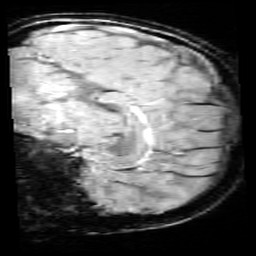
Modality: SWI
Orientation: sagittal
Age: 10
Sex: female
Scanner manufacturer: siemens
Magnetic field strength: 3 T
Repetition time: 0.027 s
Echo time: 0.02 s